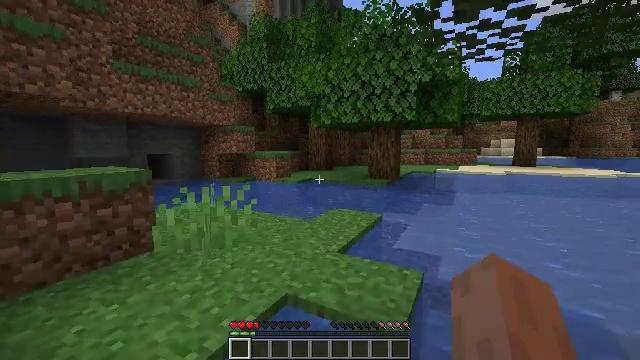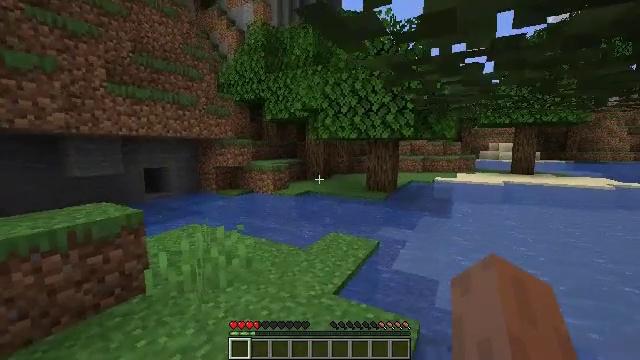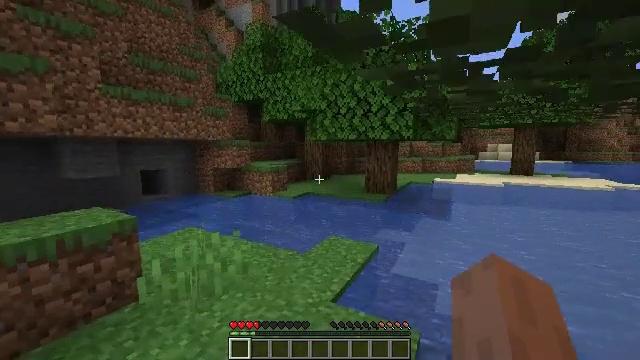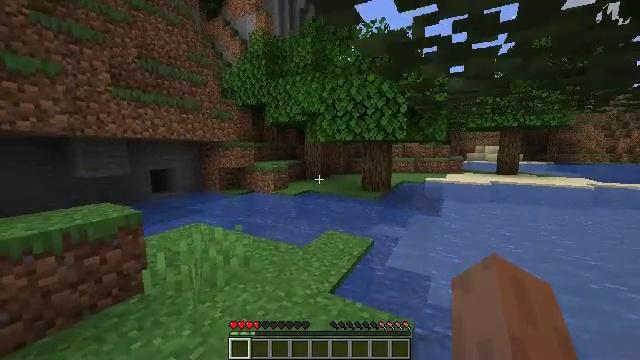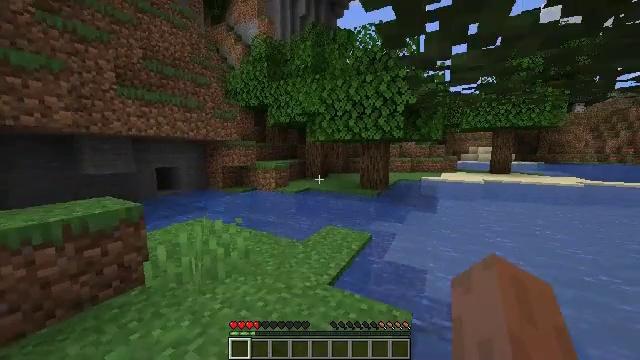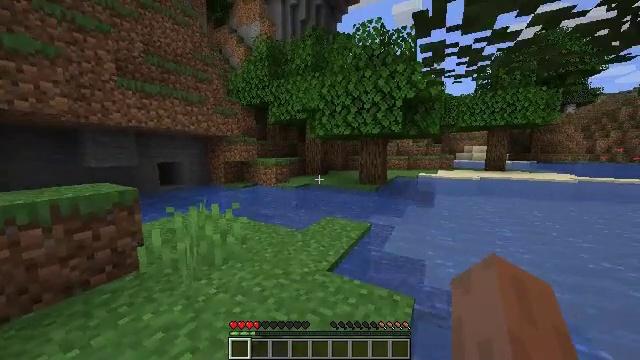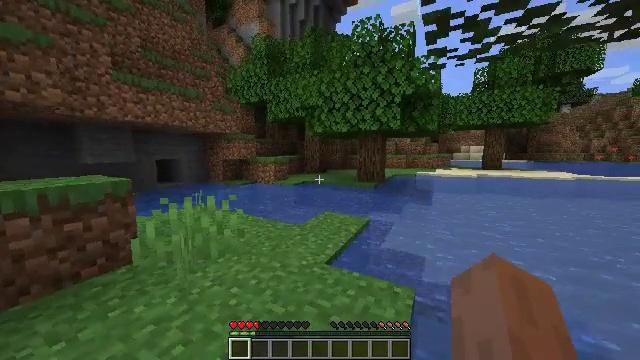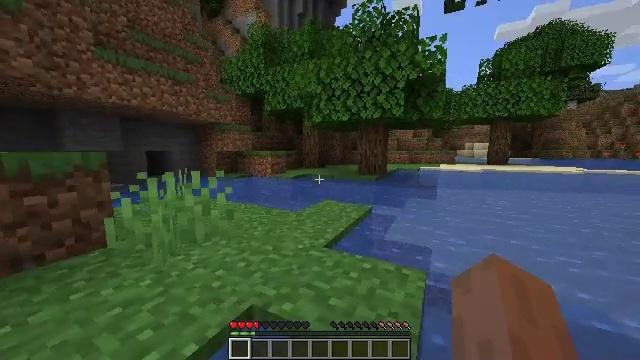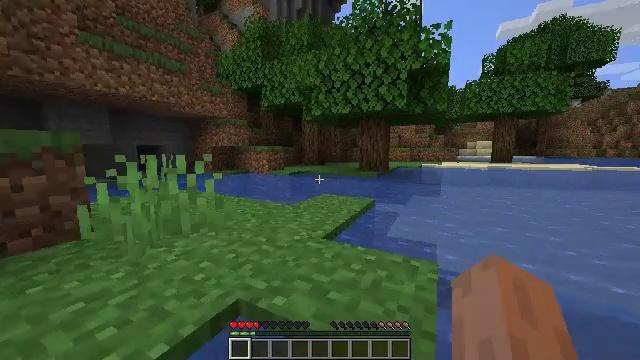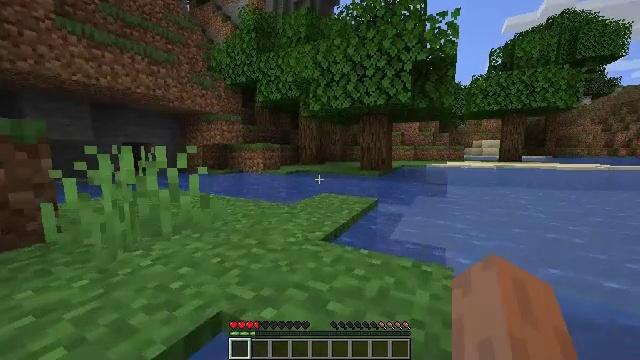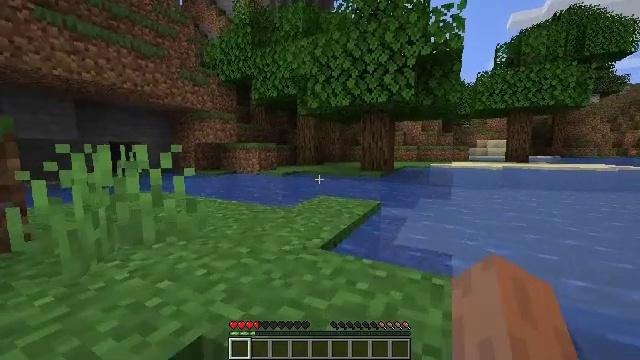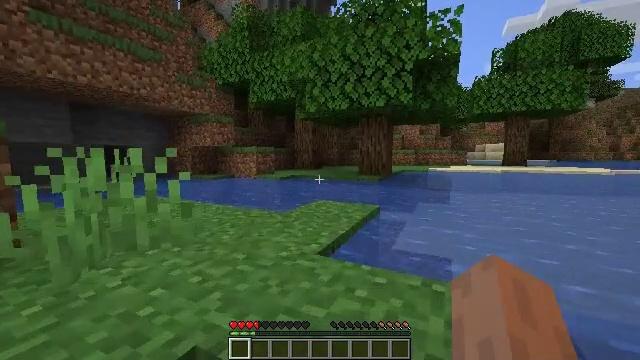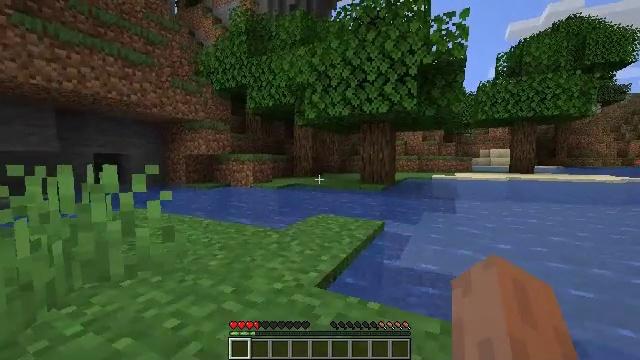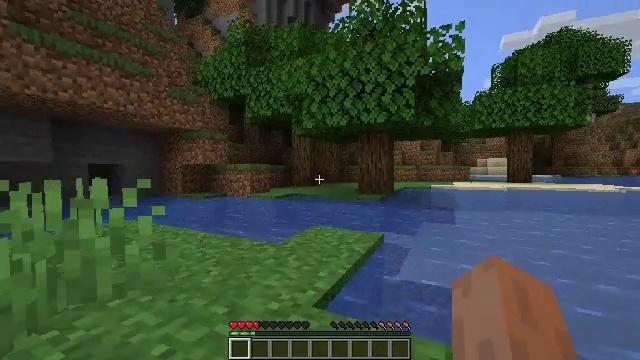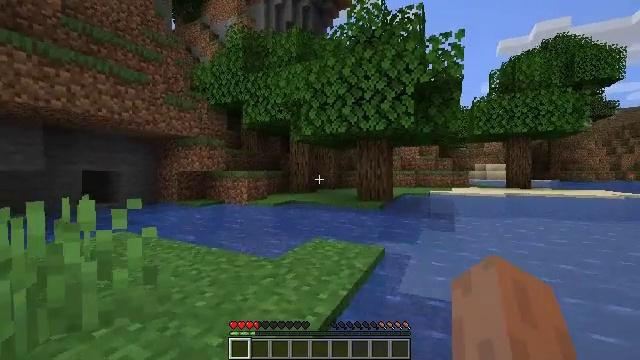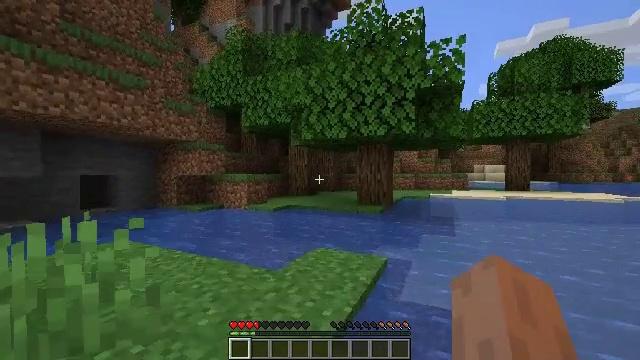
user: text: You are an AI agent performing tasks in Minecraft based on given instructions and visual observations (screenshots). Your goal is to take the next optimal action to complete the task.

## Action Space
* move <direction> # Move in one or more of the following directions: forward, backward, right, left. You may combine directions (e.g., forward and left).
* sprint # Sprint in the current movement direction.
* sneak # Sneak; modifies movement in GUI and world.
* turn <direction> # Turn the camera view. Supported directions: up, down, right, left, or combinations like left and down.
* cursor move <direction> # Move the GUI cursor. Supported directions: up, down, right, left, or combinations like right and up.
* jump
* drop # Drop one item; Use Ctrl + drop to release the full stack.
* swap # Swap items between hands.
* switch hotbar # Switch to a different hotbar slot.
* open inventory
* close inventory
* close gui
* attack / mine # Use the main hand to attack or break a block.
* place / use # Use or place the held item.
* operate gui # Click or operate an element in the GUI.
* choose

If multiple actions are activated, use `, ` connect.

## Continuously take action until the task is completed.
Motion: motion action
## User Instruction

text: Gather birch leaves using hands or shears.
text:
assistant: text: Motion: move forward, sprint, jump
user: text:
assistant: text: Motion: move forward, sprint, jump
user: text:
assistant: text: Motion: move forward, sprint, jump
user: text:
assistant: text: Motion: move forward, sprint, jump
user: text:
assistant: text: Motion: move forward, sprint, jump
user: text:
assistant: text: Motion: move forward, sprint, jump
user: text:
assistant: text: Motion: move forward, sprint, jump
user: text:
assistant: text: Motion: move forward, sprint, jump
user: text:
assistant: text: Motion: move forward, sprint, jump
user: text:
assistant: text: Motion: move forward, sprint, jump
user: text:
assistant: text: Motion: move forward, sprint, jump
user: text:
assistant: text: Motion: move forward, sprint, turn up, jump
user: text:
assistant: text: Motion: move forward, sprint, turn up, jump
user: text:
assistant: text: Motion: move forward, sprint, jump
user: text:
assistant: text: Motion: move forward, sprint, jump
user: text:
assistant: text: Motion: move forward, sprint, jump
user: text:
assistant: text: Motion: move forward, sprint, jump
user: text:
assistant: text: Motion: move forward, sprint, turn right, jump
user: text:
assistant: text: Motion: move forward, sprint, turn right and down, jump
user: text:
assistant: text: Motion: move forward, sprint, jump
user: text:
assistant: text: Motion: move forward, sprint, jump
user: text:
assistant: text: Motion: move forward, sprint, jump
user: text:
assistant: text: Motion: move forward, sprint, turn right and down, jump
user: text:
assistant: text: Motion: move forward, sprint, turn right, jump
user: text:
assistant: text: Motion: move forward, sprint, turn right
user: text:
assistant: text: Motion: move forward, sprint
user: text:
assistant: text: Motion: move forward, sprint
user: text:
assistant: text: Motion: move forward, sprint
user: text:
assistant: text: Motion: move forward, sprint, turn left
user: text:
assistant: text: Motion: move forward, sprint, turn left